Question: >
I have an MP3 in my sdcard and I need to use its path for my setdatasource command. I have tried 'mp.setDataSource("/mnt/media_rw/sdcard/mymusic/thebomb.mp3");' along with many variations but it still won't work. And I don't think it has to do with the rest of the code.
How would I accomplish this?
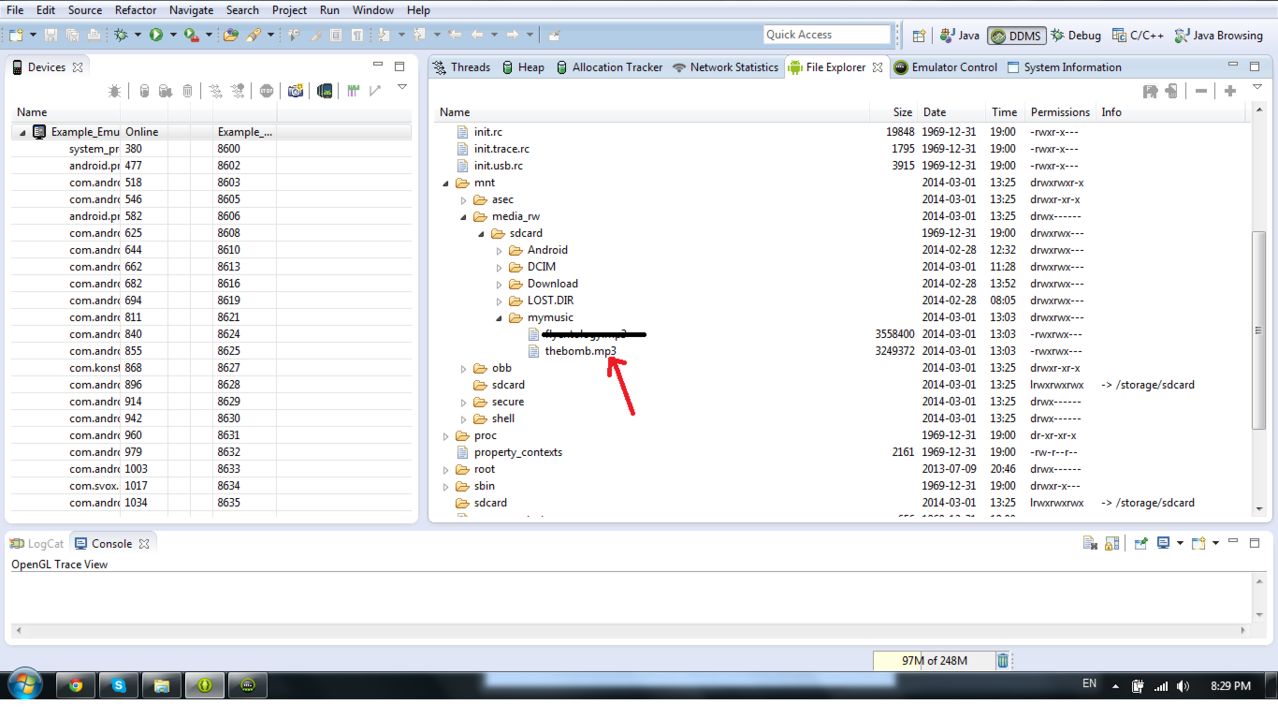
Answer: Use this way:
'''
Uri uri = Uri.parse(Environment.getExternalStorageDirectory()+"/mymusic/thebomb.mp3");
musicPlayer.setDataSource(uri);
'''
Add permission to your manifest.xml file.
'''
<uses-permission android:name="android.permission.WRITE_EXTERNAL_STORAGE" />
<uses-permission android:name="android.permission.READ_EXTERNAL_STORAGE" />
'''